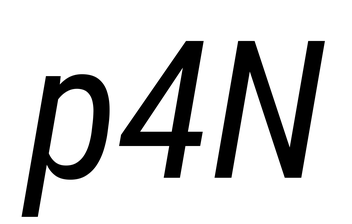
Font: Roboto-Italic_Condensed_Italic